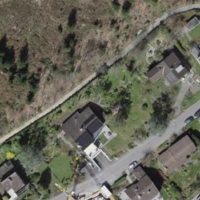
EUNIS habitat code: 55
Species observed at this site:
Corylus avellana